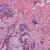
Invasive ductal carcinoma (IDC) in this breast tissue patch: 1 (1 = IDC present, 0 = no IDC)